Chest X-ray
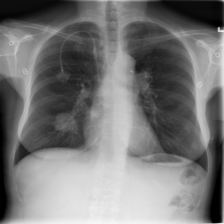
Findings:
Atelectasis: negative
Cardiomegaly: negative
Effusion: negative
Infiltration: negative
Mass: positive
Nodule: negative
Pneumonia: negative
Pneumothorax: negative
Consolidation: negative
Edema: negative
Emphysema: negative
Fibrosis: negative
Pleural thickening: negative
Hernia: negative